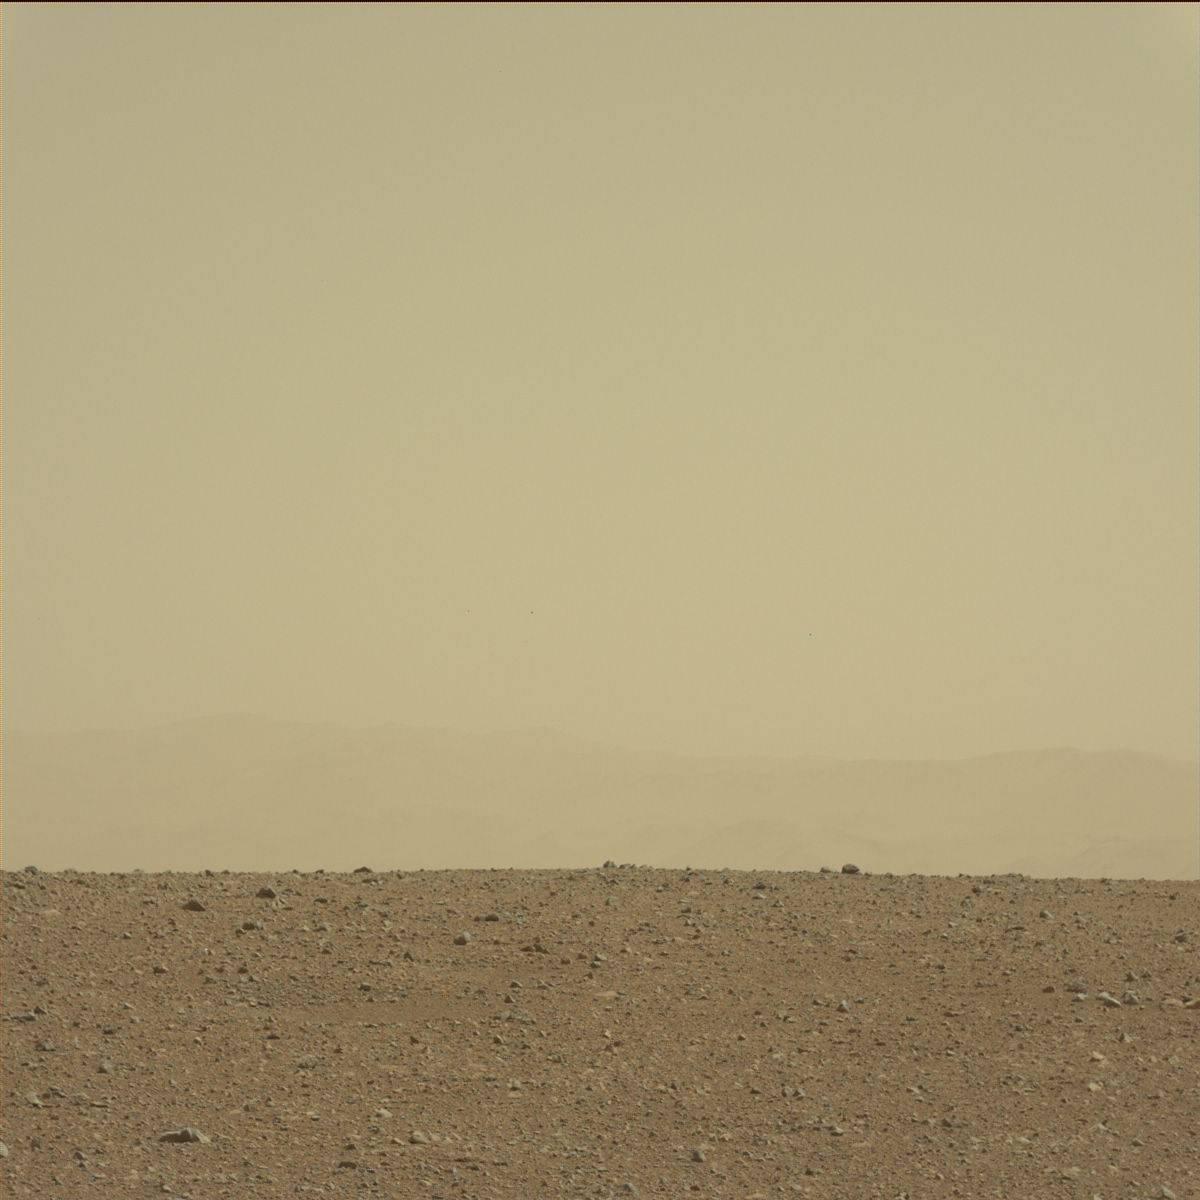
Terrain classes present: Bedrock, Ridge, Rock, Sand / Soil, Sky